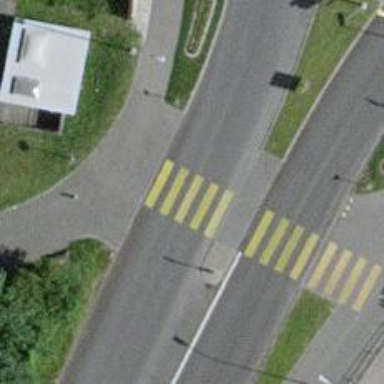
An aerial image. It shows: Marked zebra crossing with island in the middle.